The image is a 2-D grayscale rendering of a rotating-machine vibration signal (signal-to-image). What is the most likely rotor condition (normal, misalignment, unbalance, looseness)?
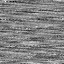
Answer: misalignment